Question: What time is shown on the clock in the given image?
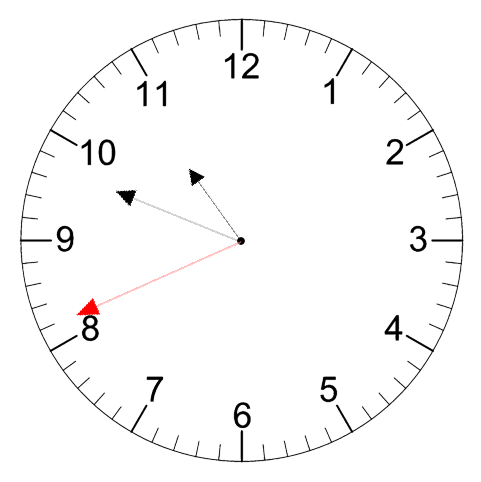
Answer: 10:48:41